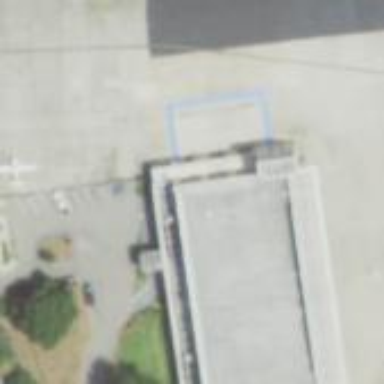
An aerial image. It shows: Hangar building at the airport.